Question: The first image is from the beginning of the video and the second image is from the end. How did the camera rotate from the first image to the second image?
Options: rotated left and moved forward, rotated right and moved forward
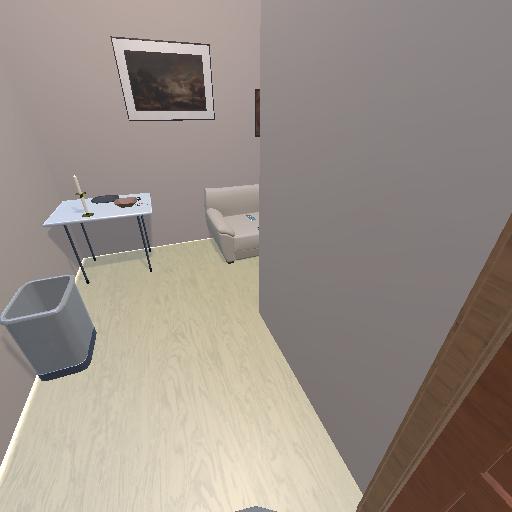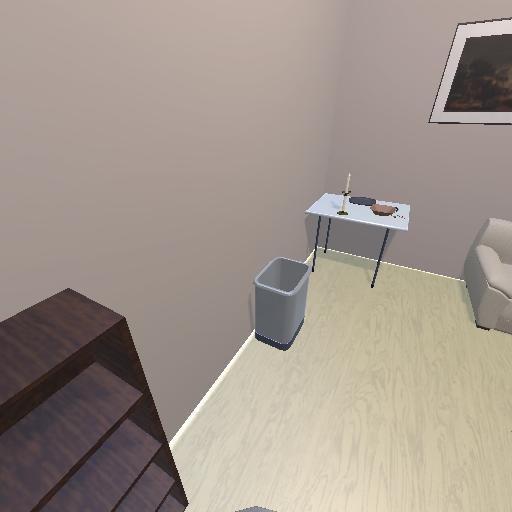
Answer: rotated left and moved forward